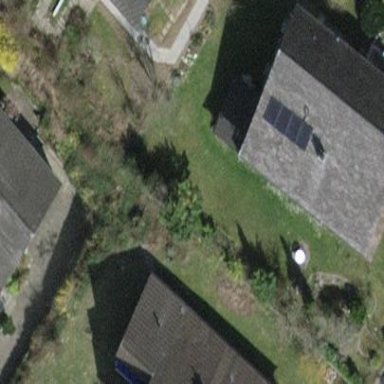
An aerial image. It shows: Detached building.